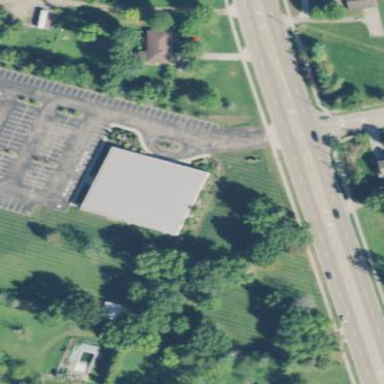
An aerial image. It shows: Building that serves as place of worship.